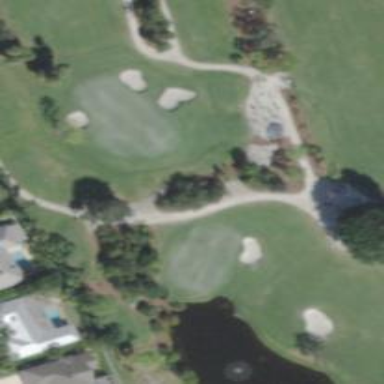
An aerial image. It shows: Pathway for golfing.